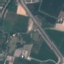
Land use / land cover: Highway